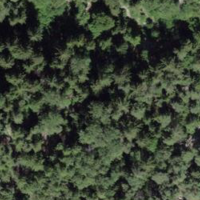
EUNIS habitat code: 43
Species observed at this site:
Ajuga genevensis